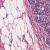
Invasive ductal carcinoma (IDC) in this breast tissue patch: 1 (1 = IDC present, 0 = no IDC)